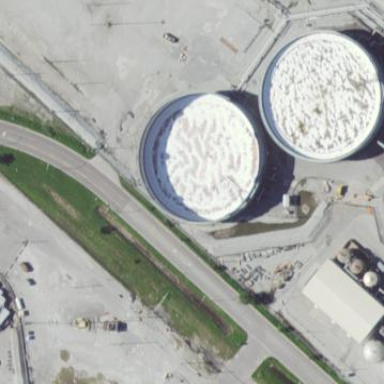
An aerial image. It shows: Storage tank building.